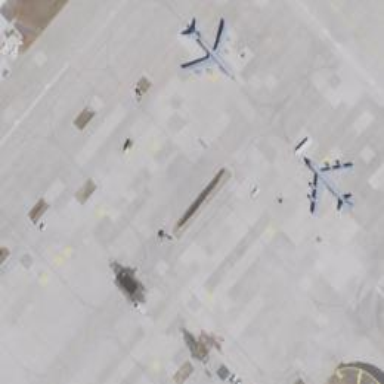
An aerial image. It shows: View of taxiway at the airport.